Interaction volume radius: 5 \u00c5
Interaction volume height: 15 \u00c5
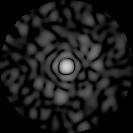
Disorder parameter: 0.781